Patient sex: F
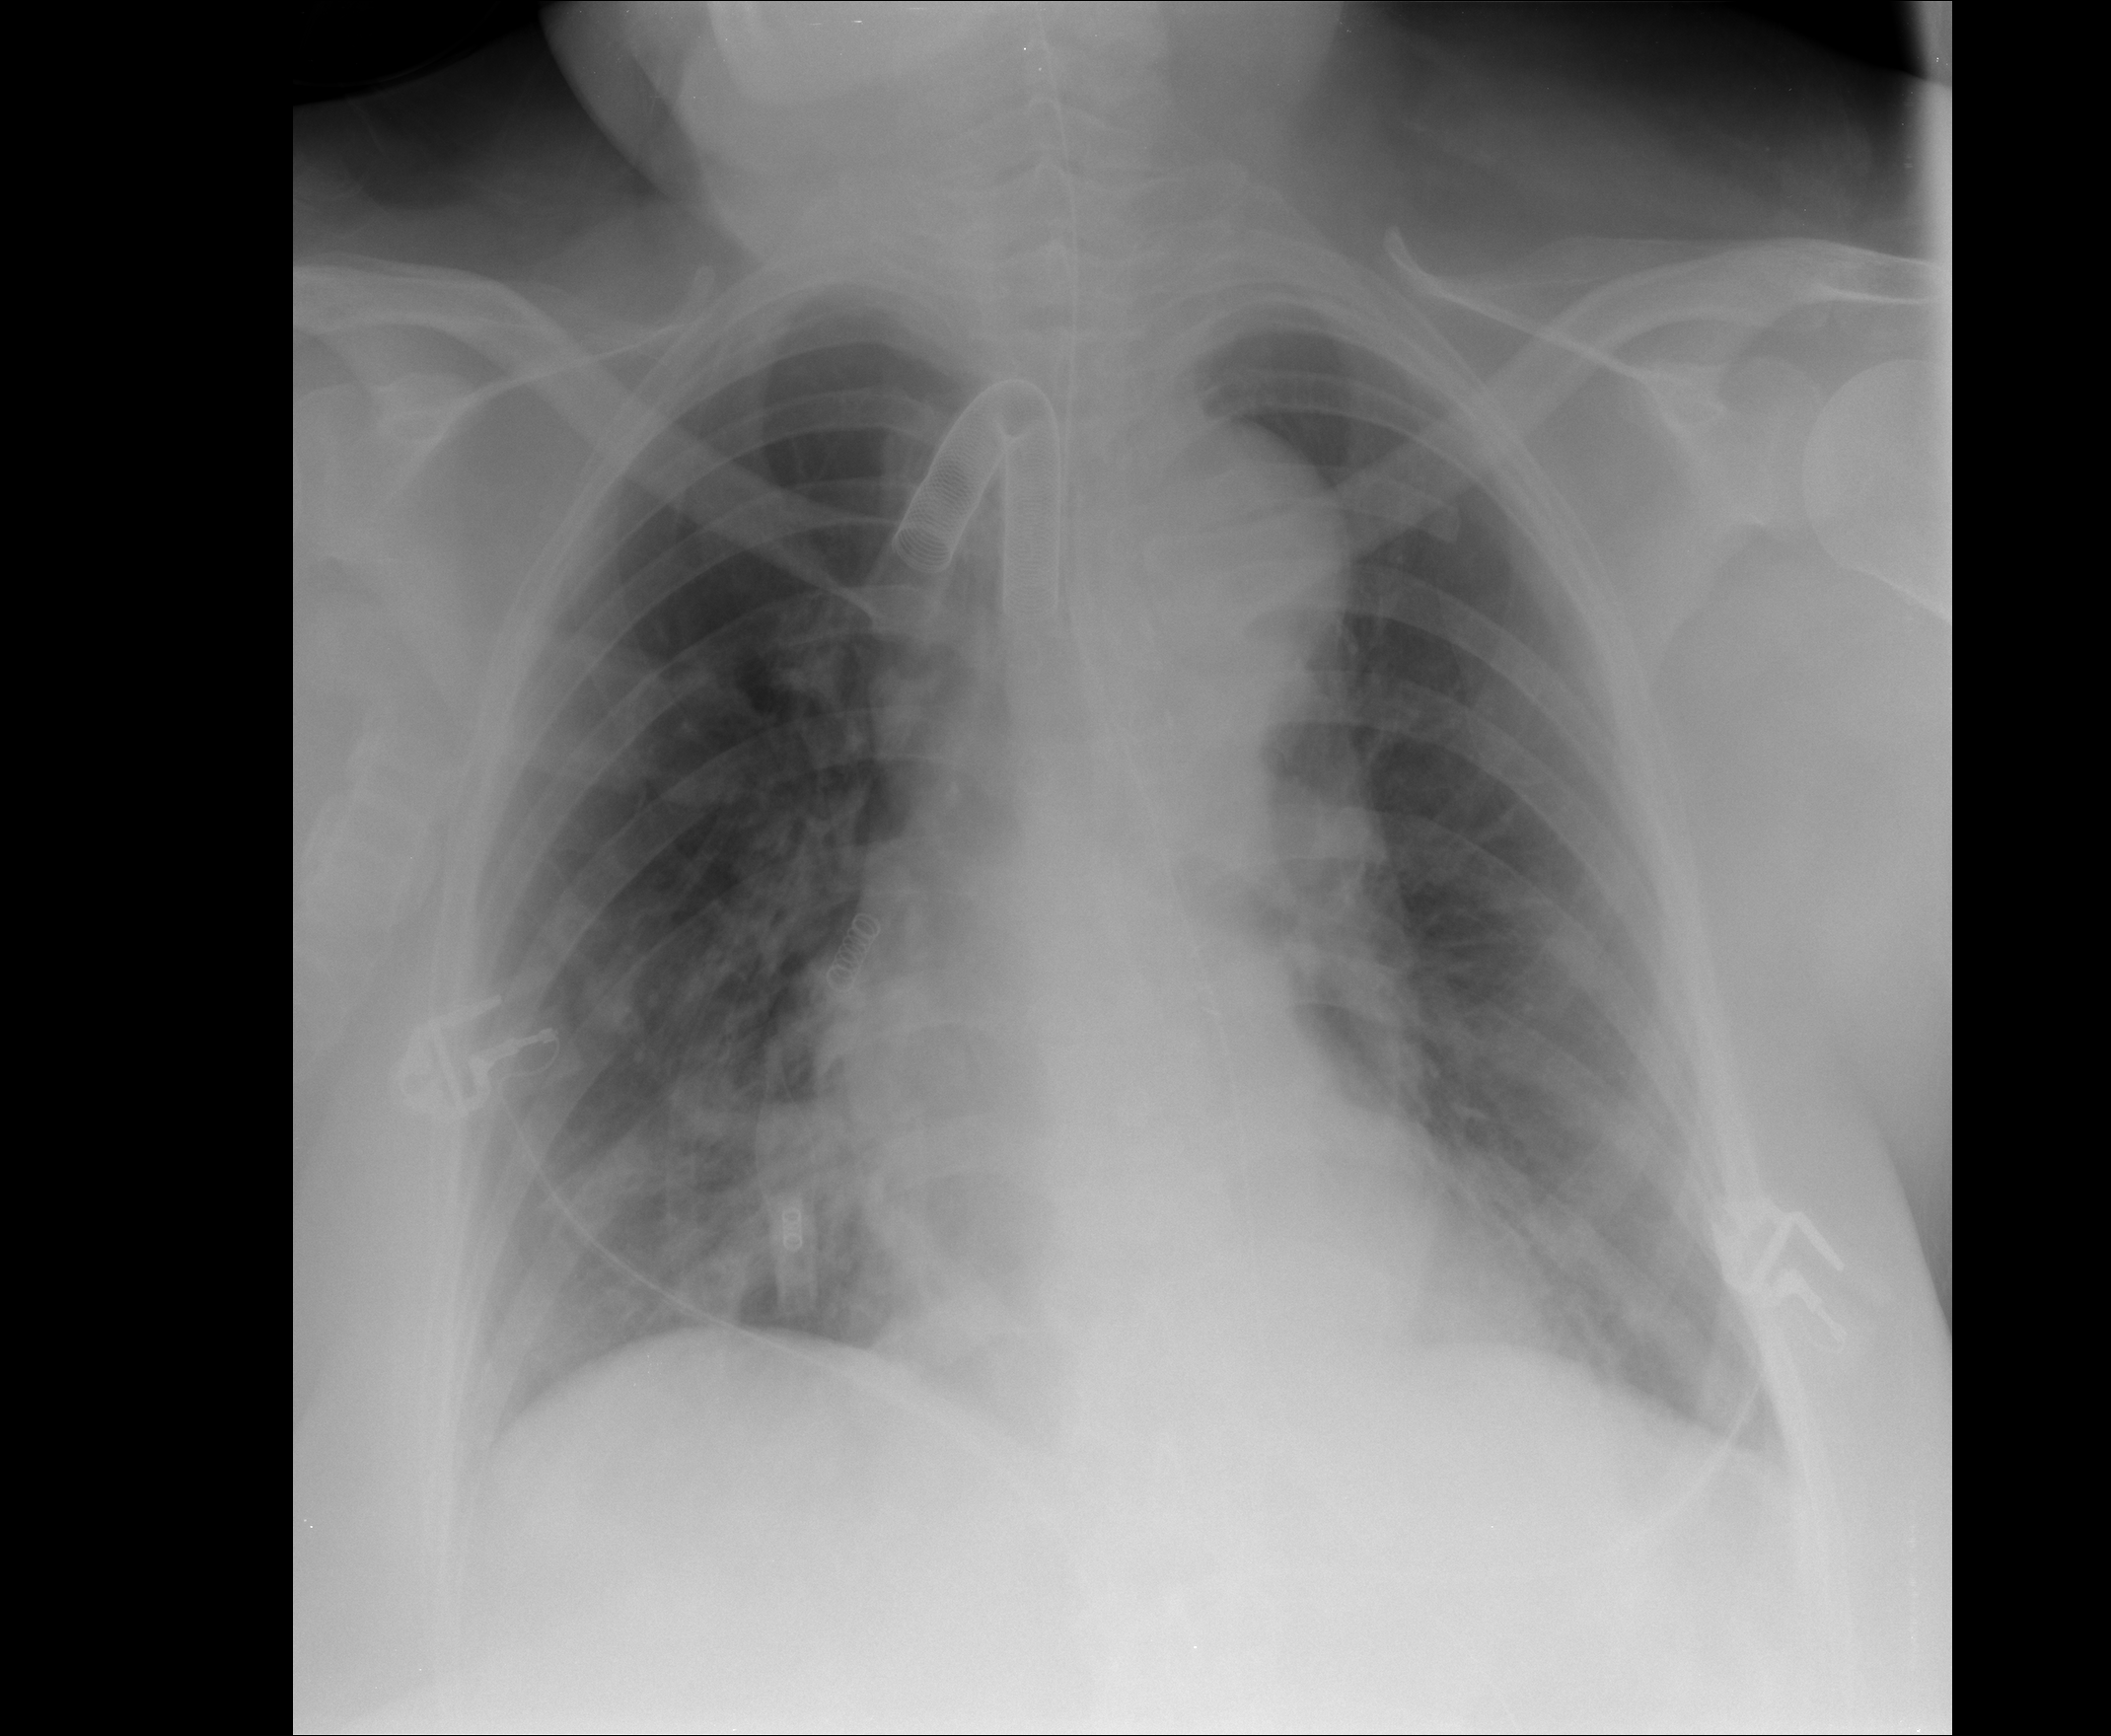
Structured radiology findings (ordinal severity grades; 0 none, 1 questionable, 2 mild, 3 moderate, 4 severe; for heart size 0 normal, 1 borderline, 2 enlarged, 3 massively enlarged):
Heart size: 1
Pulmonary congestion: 2
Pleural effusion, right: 0
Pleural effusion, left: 0
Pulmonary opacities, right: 2
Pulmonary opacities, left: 0
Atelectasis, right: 2
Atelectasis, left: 2